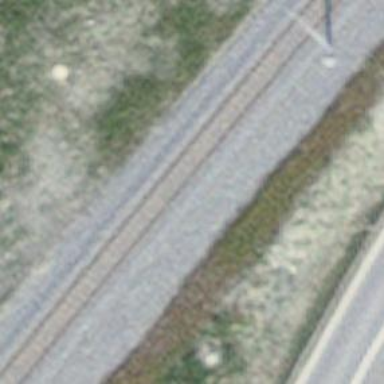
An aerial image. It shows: Railway track with contact line for electrification.